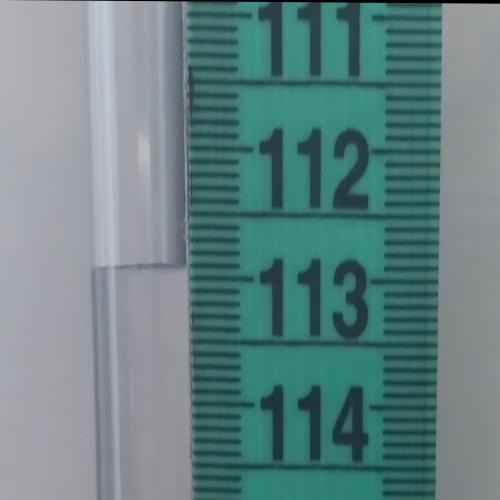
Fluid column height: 112.9 cm